Question:
This is the image of the <URL> on Mozilla Developer Network.
What I would like to ask is this:
'Document''document'
The reason why I am asking is this:
I have always retrieved elements as follows ('document' with a small 'd'):
'''
document.getElementById("#id");
'''
and MDN lists it as follows ('Document' with a capital 'D') :
'''
Document.getElementById("#id");
'''
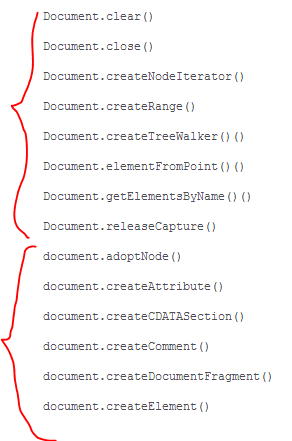
Answer: is the actual object for your html page loaded in browser. This is a DOM object.
is the function(a DOM interface precisely), which will be used to create the document object. This "Document" is implemented by the browser program. This takes our HTML file as input and creates the "document" object.
'''
Document.getElementById(..) -> wrong. This wont work.
Document.prototype.getElementById(..) This is the right way
'''
Refer this link - <URL>
Document Implementation is specific to each browser. But it can be extended. Check this article too.
<URL>
The document object could be from separate implementations by browsers based on the file type. For HTML the prototype would be "HTMLDocumentPrototype" (uses Document interface), and for XML it would be just a "Object" and no prototype attached. This might differ from browser to browser, since implementation is specific.